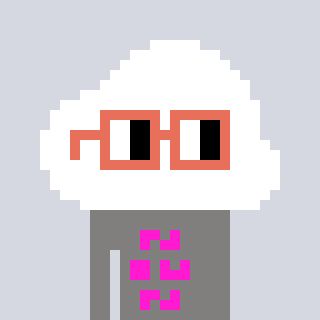
a pixel art character with square orange glasses, a cloud-shaped head and a bluegrey-colored body on a cool background